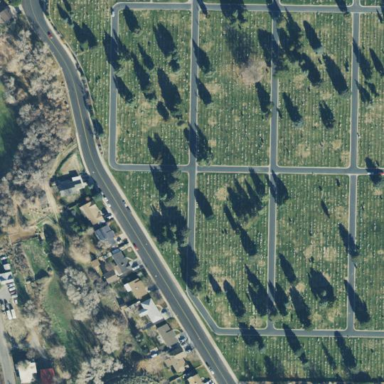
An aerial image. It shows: Sector of the cemetery with grass.